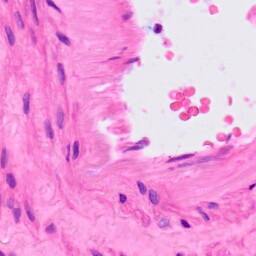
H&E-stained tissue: Lung